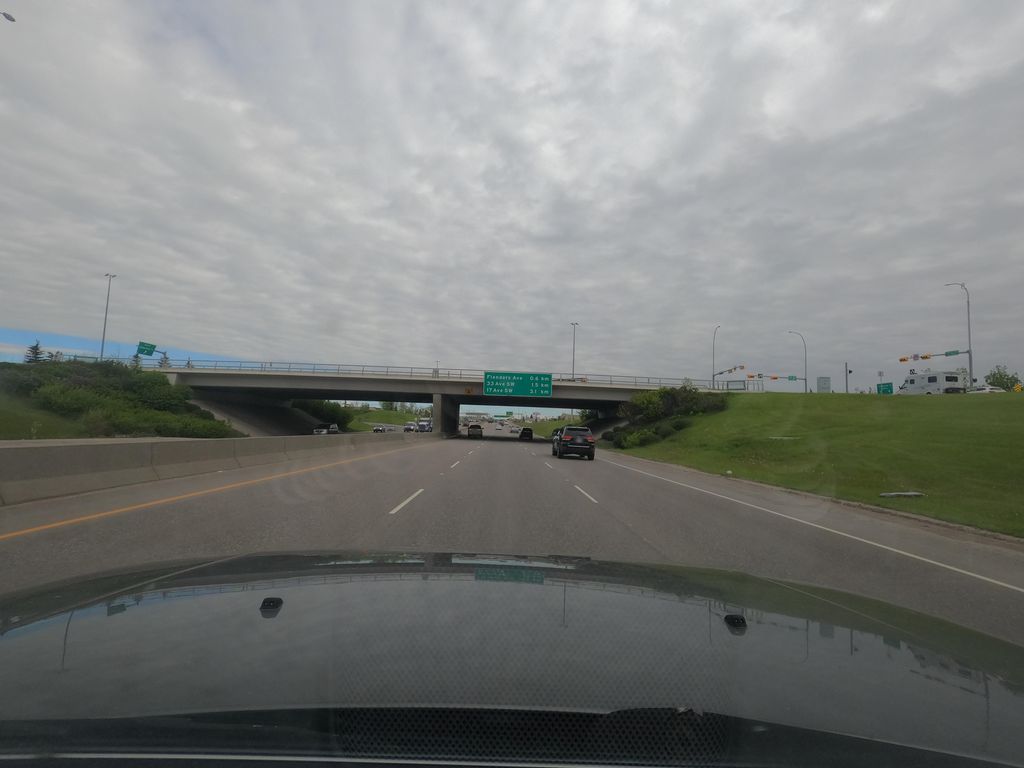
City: calgary